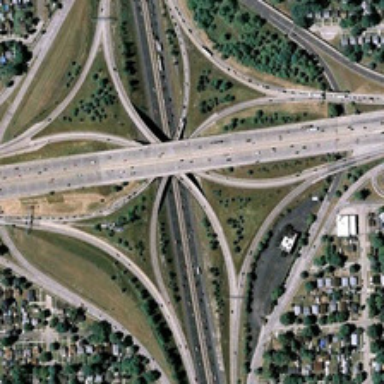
Many buildings and green trees are near a viaduct .